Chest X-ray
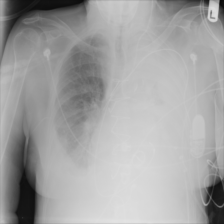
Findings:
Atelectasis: negative
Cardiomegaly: negative
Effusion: positive
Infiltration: negative
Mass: negative
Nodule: negative
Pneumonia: negative
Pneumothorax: negative
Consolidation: negative
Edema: negative
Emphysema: negative
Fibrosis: negative
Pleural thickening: negative
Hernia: negative